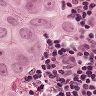
Metastatic tissue present: yes